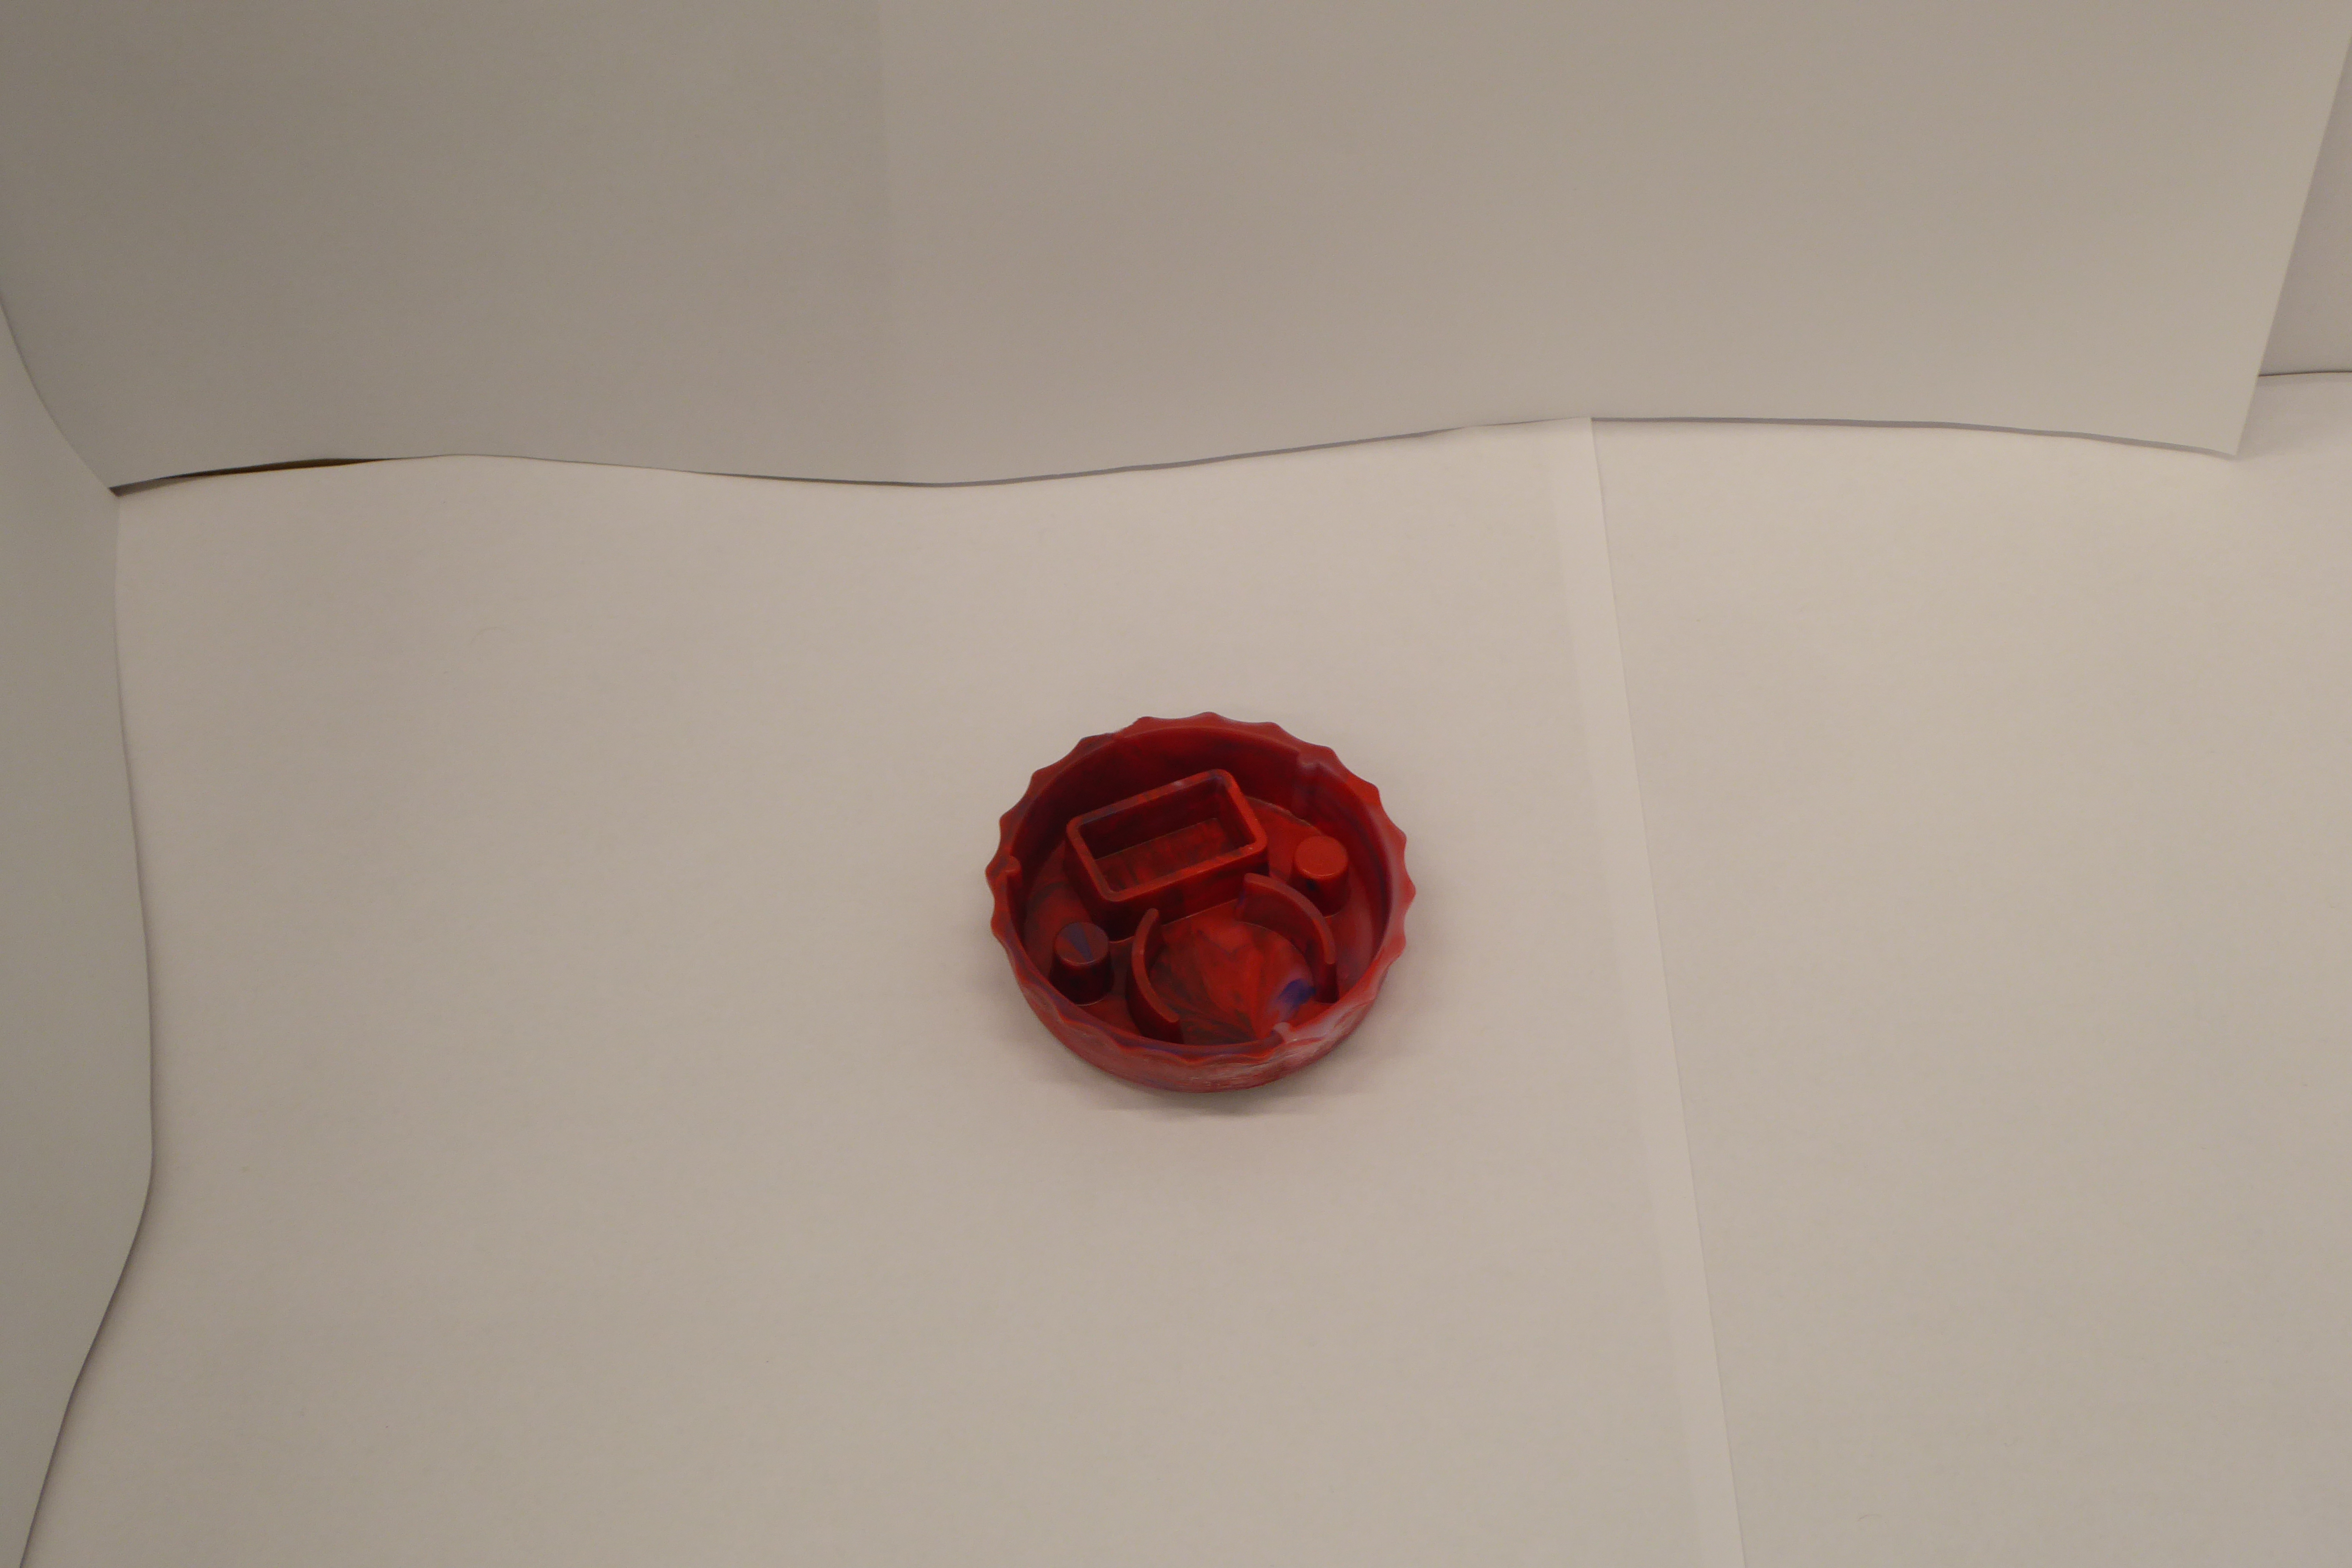
Label: Bottle Opener - Cover